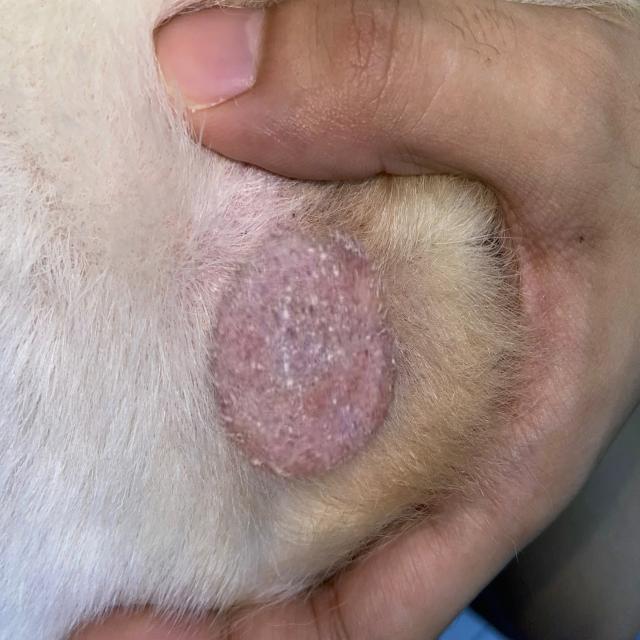
Canine ringworm (Dermatophytosis) — fungal infection caused by Microsporum or Trichophyton. Presents with circular alopecia, scaling, crusting, and broken hairs.